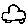
Label: car